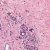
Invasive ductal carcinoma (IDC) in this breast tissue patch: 0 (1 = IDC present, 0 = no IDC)